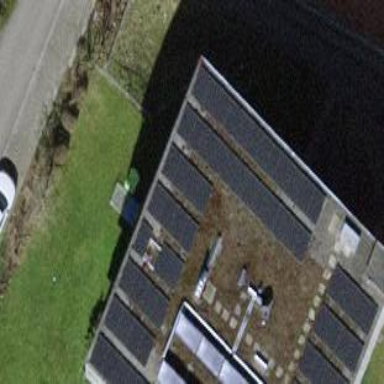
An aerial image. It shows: Solar power generator using photovoltaic panels.